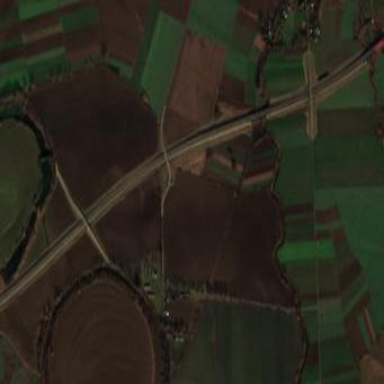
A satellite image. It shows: It's motorway area.